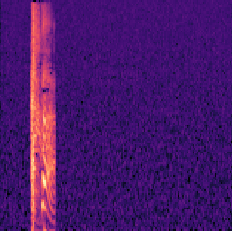
Sound class: Person sneeze